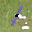
Label: 1